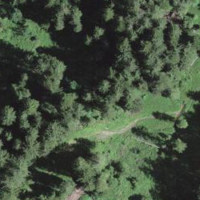
EUNIS habitat code: 43
Species observed at this site:
Filipendula ulmaria